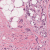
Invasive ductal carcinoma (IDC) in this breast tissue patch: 1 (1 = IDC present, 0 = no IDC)